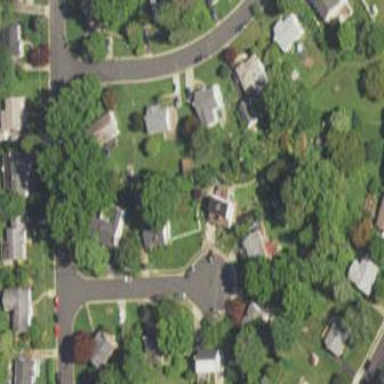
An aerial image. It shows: Residential area composed of single-family homes.